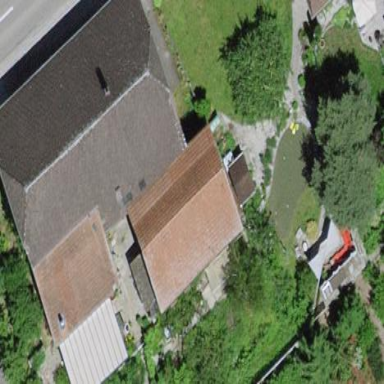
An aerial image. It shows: Barn.